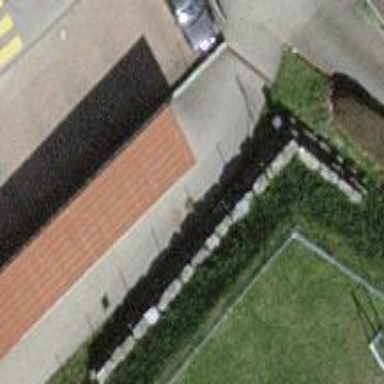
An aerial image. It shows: Building housing bicycle parking shed.